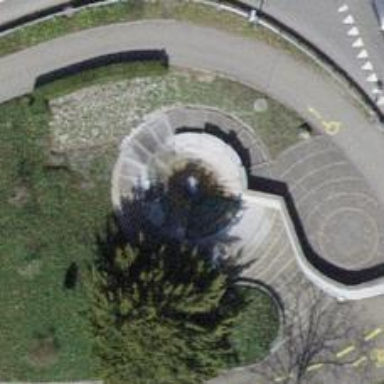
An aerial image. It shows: Fountain.